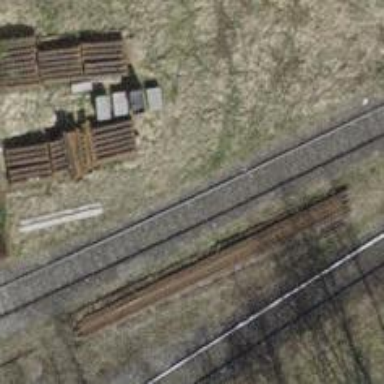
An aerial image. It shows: Single-track railway spur.